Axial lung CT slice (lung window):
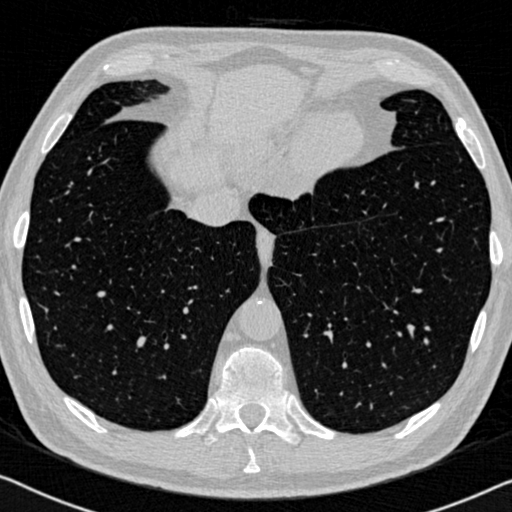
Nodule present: no